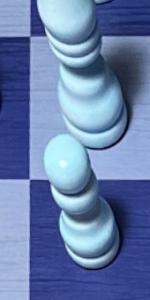
Label: Pawn_White